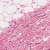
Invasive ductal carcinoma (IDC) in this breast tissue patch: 0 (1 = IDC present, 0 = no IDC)